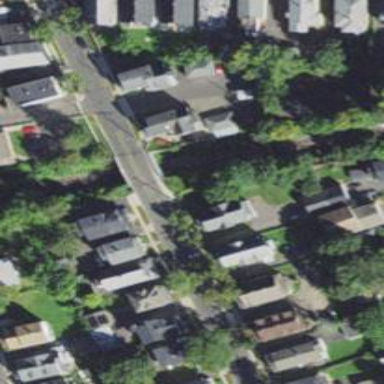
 featuring separate sidewalk and bridge."